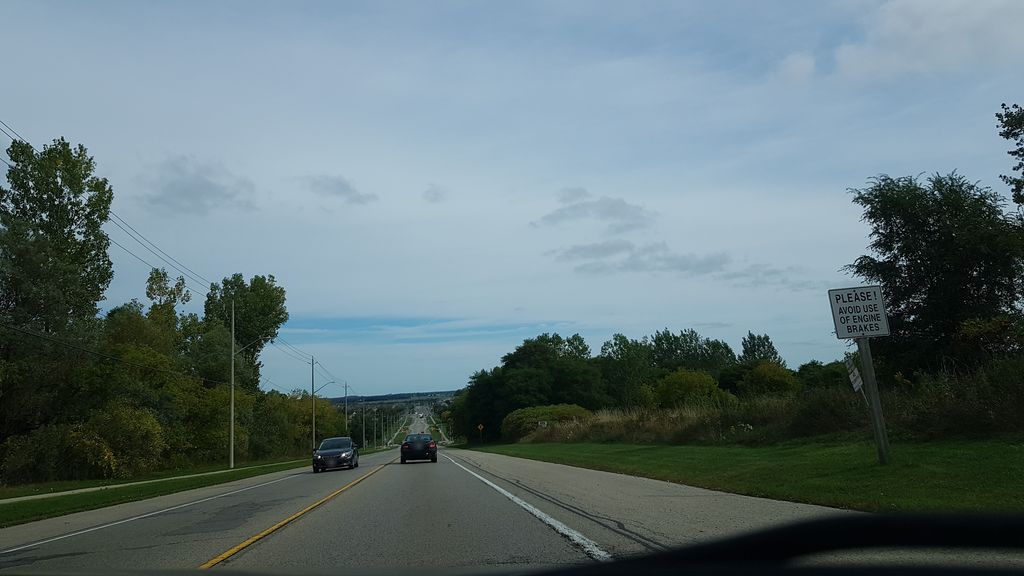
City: kitchener-waterloo